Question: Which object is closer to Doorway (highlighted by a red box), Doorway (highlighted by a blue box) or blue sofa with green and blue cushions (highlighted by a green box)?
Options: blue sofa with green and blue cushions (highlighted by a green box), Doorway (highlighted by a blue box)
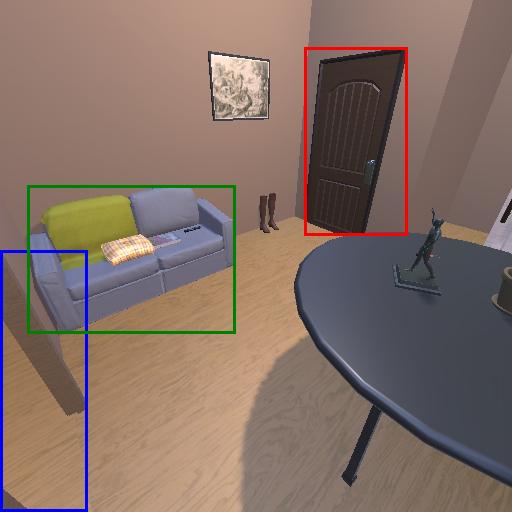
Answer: blue sofa with green and blue cushions (highlighted by a green box)